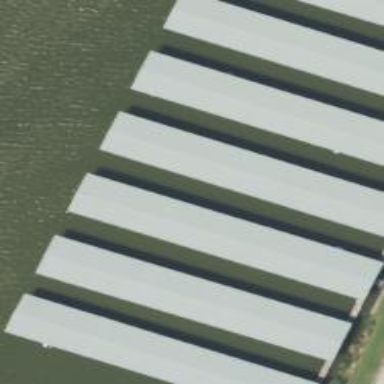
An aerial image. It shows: Dock located along the waterway.